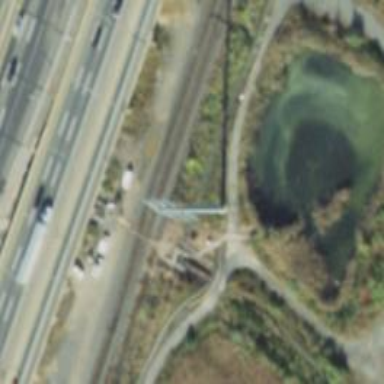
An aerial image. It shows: Railway siding with rails.